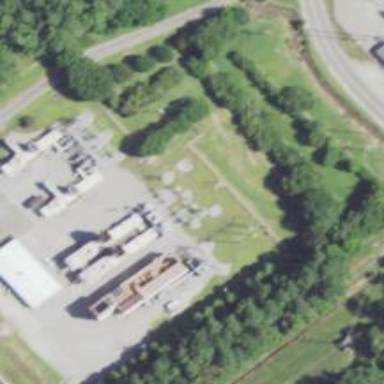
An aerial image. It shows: Generator is pictured.